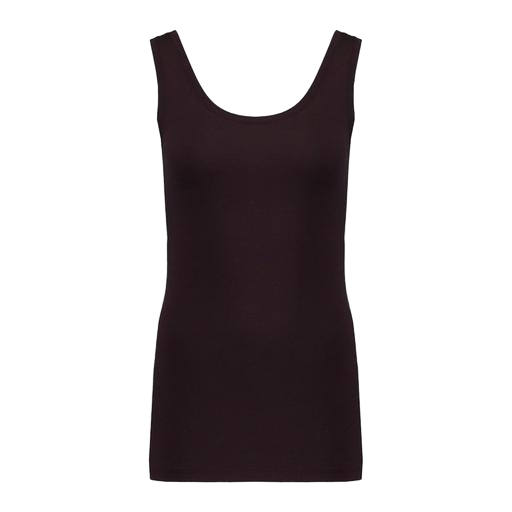
longline singlet, longline vest, slim scoop tank, white background